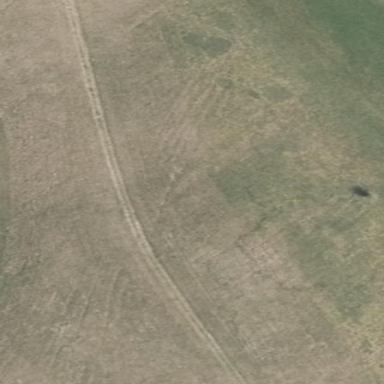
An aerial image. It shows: Rough area in golf course.